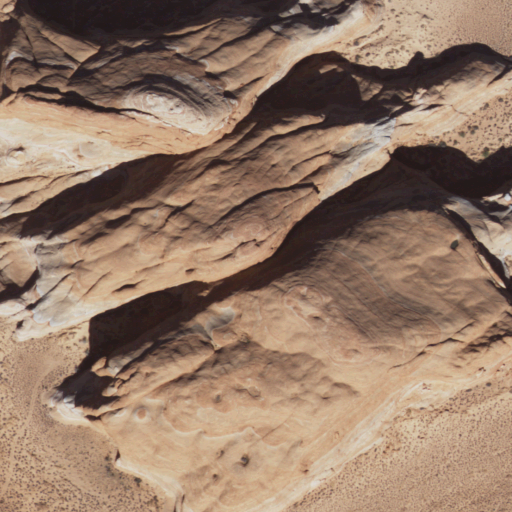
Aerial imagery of mountain in Arizona named Betay containing only shrub